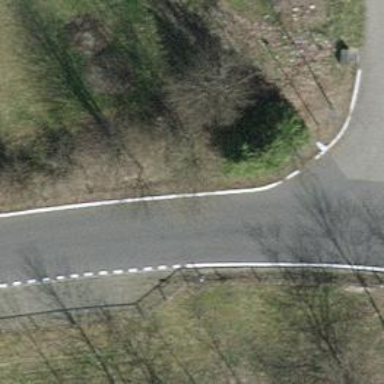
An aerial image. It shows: Hedge acting as barrier.